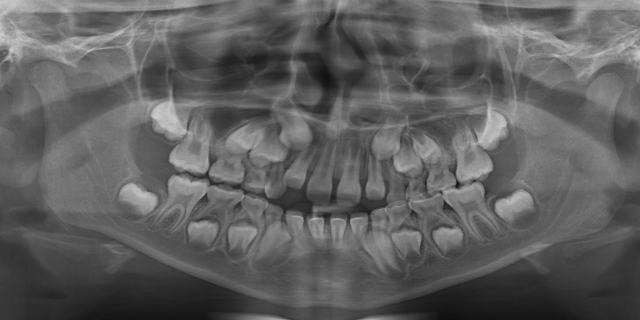
child